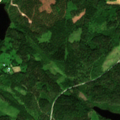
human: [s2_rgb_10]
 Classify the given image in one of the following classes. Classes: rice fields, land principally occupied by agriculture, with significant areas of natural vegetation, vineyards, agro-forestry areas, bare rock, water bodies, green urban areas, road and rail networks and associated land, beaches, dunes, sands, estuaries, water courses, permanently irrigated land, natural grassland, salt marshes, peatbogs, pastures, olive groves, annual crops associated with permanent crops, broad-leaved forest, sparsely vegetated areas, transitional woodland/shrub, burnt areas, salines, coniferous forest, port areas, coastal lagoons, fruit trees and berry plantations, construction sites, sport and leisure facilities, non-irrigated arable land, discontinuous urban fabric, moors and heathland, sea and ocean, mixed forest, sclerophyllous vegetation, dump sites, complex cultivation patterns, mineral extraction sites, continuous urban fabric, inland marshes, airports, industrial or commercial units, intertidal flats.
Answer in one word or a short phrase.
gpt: coniferous forest, mixed forest, water bodies